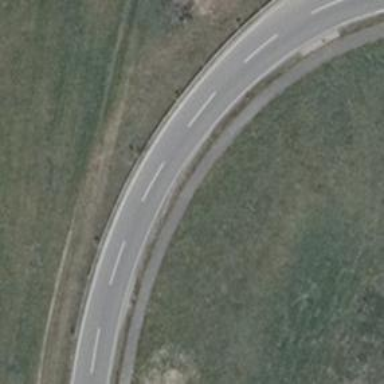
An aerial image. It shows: Cycleway.